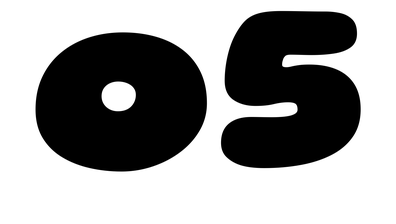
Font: Gluten_Black